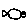
Label: fish